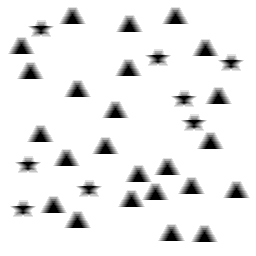
Squares: 0
Triangles: 24
Stars: 8
Total shapes: 32